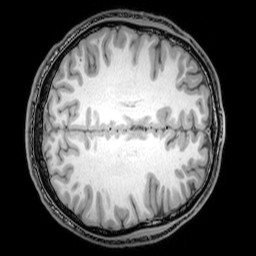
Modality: T1w
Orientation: axial
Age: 24
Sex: male
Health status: healthy
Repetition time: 0.081 s
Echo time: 0.037 s